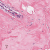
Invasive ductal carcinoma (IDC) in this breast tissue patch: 0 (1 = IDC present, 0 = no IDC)